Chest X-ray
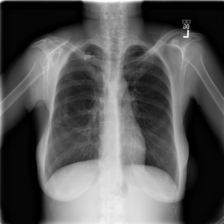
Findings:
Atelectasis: negative
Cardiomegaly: negative
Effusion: negative
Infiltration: negative
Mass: negative
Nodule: negative
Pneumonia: negative
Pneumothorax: negative
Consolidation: negative
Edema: negative
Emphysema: positive
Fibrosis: negative
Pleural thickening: negative
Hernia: negative